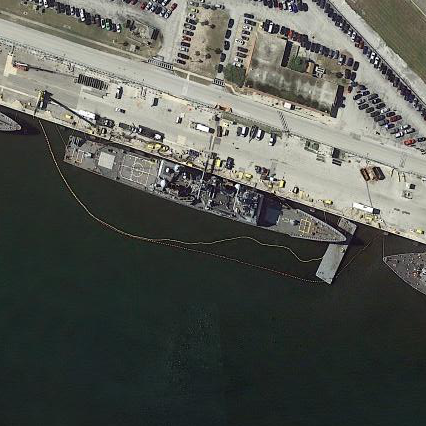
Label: Ticonderoga-class_cruiser